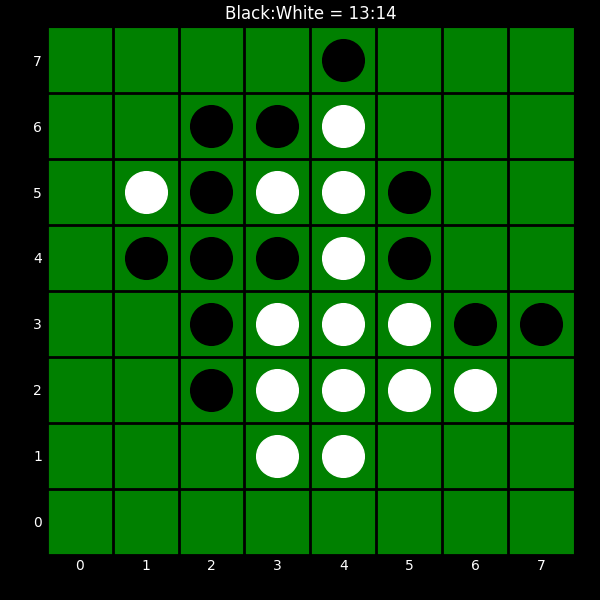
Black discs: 13
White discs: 14